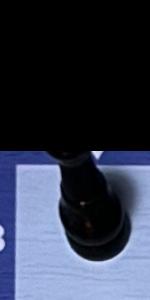
Label: Rook_Black